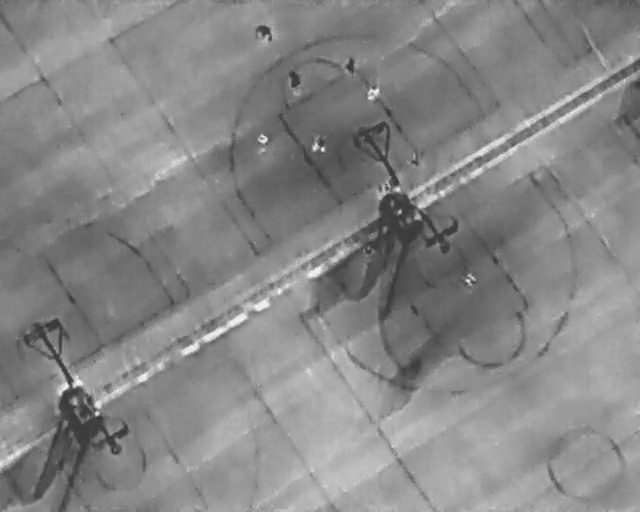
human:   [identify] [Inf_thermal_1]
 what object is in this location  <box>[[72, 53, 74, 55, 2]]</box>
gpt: <ref>1 medium person at the right</ref>